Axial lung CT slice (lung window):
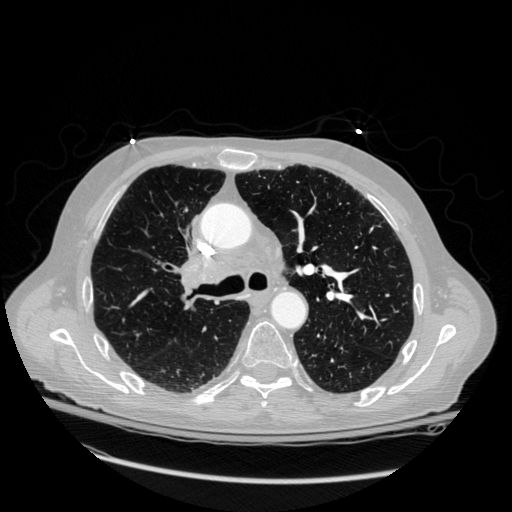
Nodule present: no